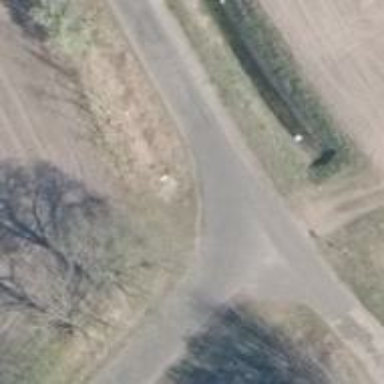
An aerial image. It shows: Unclassified road with asphalt surface.